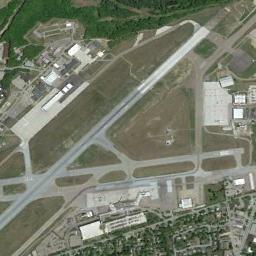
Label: airport